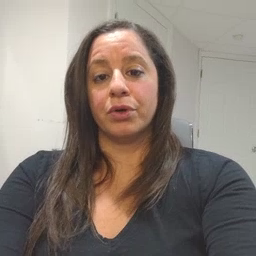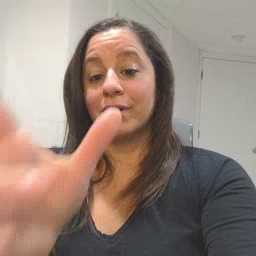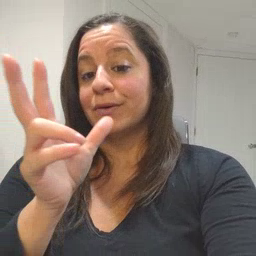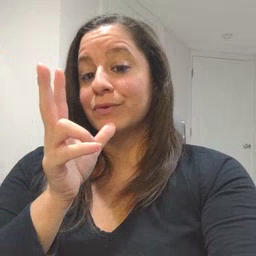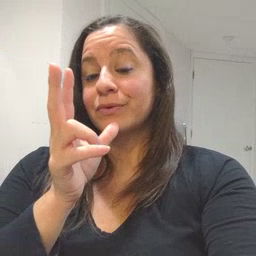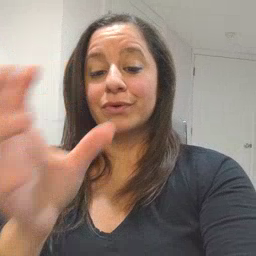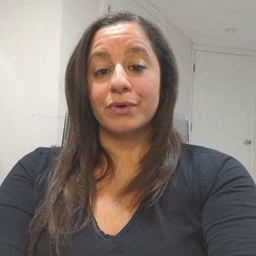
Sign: hen